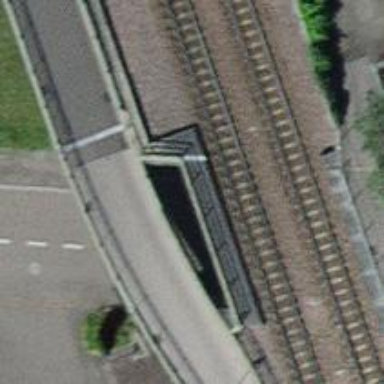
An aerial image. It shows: Tram railway with 1 track and contact lines for electrification.